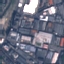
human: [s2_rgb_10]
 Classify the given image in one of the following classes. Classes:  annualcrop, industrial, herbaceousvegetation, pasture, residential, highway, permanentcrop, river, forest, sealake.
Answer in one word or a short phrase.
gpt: Industrial